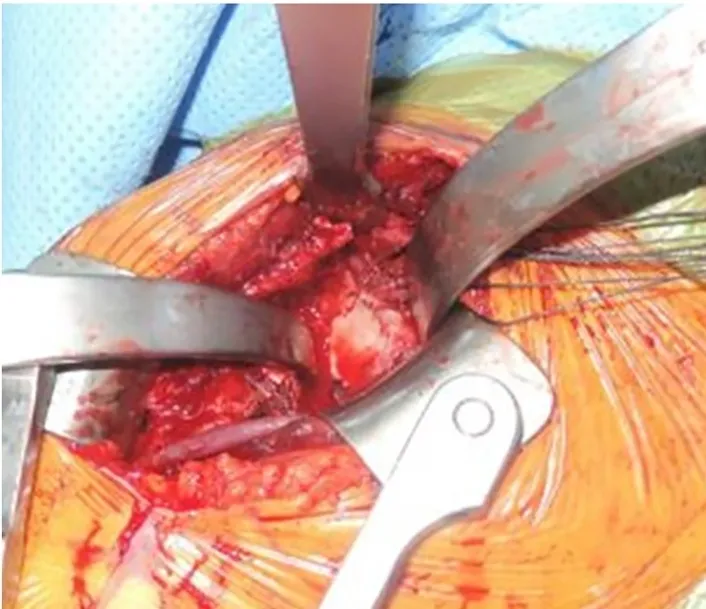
Intraoperative images. Preservation of glenoid cartilage (b).
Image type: medical_photograph (other_medical_photograph)